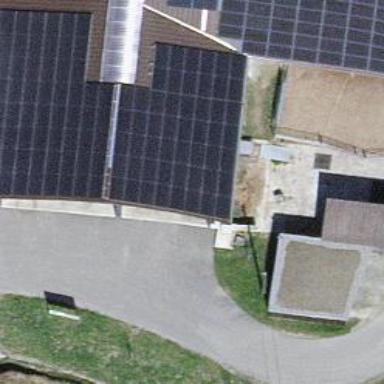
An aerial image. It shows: Solar power generator.